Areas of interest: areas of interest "Chinese Academy of Sciences Institute of Geographical Sciences and Resources Geographical Sciences Hall"
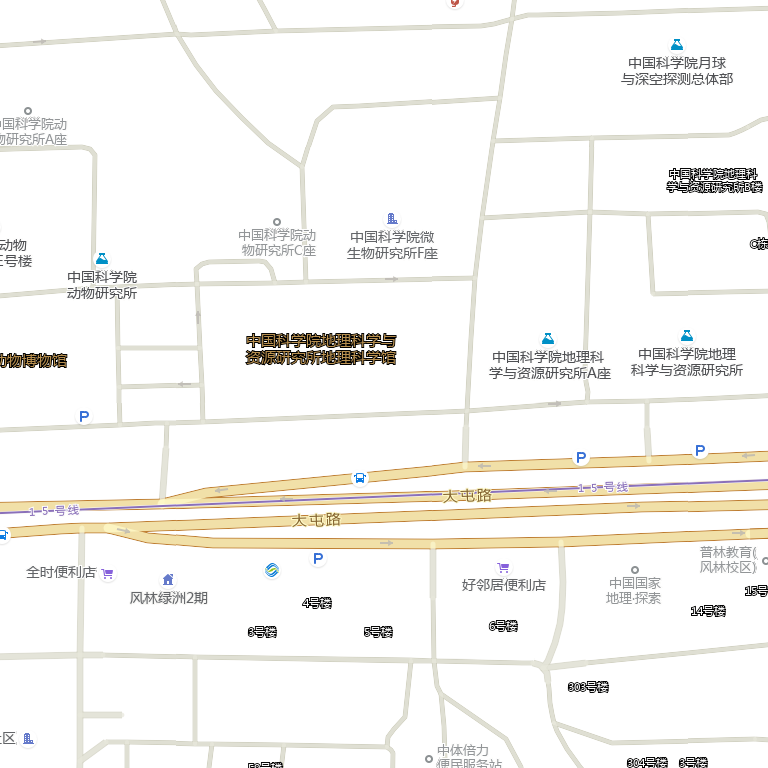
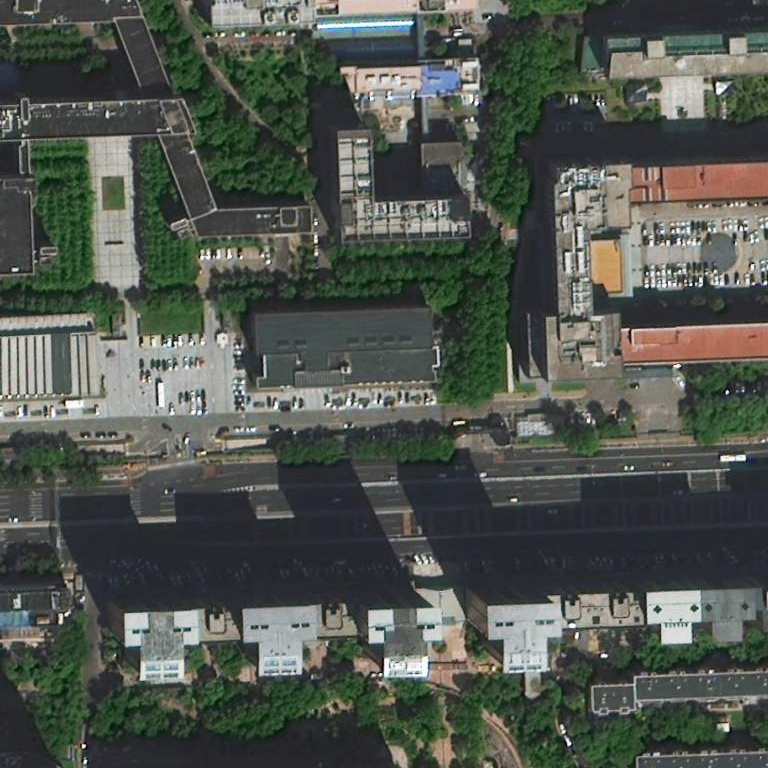